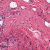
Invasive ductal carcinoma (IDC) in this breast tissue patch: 1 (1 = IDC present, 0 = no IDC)